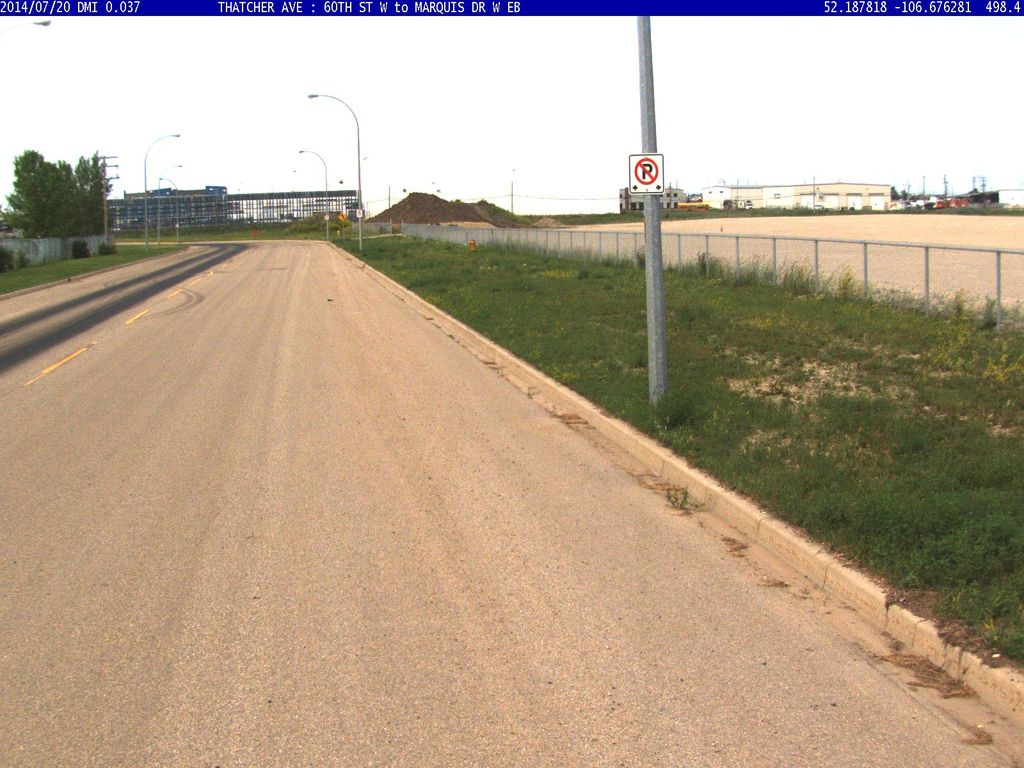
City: saskatoon